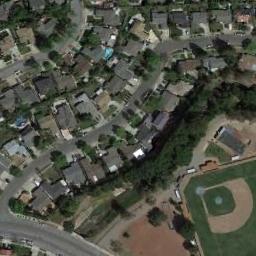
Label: baseball_diamond